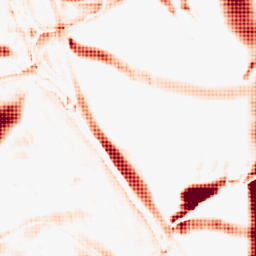
Category: morphological
Decomposition family: morphological_rect
Decomposition parameters: operation: opening
width: 50
height: 20
Upsampling method: sinc_hamming
Upsampling parameters: scale: 8
kernel_size: 8
Upsampling scale: 8